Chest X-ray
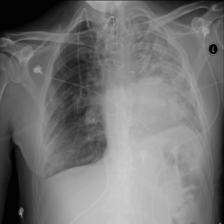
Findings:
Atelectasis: positive
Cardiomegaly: negative
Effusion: negative
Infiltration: positive
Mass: positive
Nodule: negative
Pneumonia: negative
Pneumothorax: negative
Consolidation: negative
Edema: negative
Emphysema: negative
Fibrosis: negative
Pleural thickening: negative
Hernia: negative